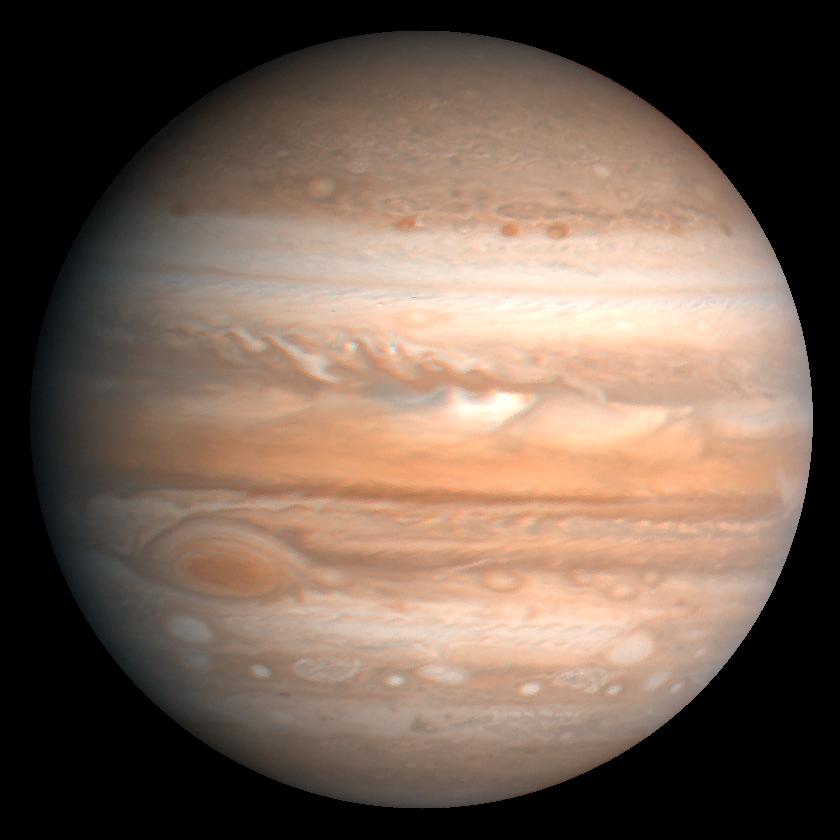
Jupiter Jupiter, Voyager